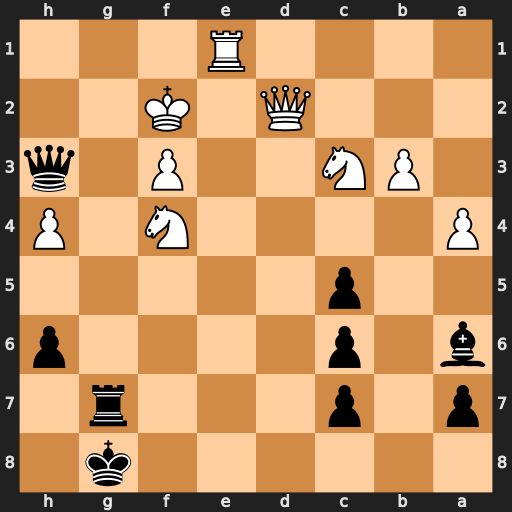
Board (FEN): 6k1/p1p3r1/b1p4p/2p5/P4N1P/1PN2P1q/3Q1K2/4R3
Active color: b
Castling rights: -
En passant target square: -
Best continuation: Qh2+ Ke3 Re7+ Ne4 Rxe4+ Kxe4 Qxd2